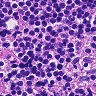
Metastatic tissue present: no